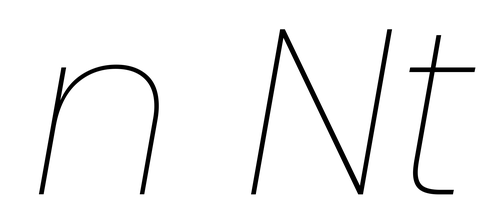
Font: Poppins-ThinItalic